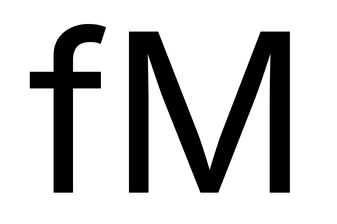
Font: Inter_Regular